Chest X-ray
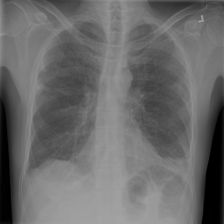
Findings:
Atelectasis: negative
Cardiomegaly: negative
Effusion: negative
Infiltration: negative
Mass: negative
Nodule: negative
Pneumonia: negative
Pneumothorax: negative
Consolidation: negative
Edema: negative
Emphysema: negative
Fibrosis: negative
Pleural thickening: negative
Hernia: negative